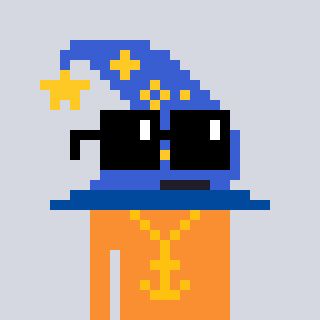
a pixel art character with square black sunglasses, a wizard hat-shaped head and a orange-colored body on a cool background